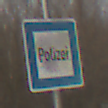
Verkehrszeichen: Polizei
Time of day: MorningAfternoon
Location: Outdoor (Nature)
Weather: PartlyCloudy
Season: Winter
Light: Natural